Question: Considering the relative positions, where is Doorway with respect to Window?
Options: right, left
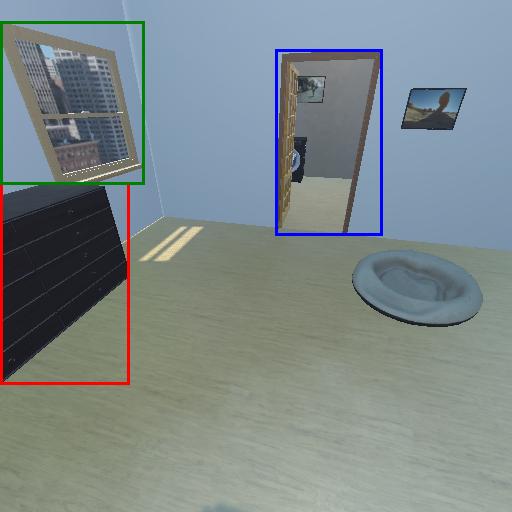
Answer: right